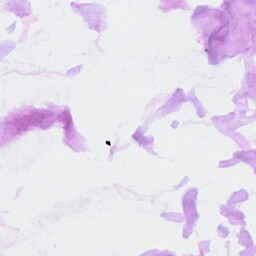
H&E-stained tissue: Ovarian